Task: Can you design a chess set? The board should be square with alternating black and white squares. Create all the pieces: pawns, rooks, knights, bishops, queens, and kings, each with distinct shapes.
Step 1547:
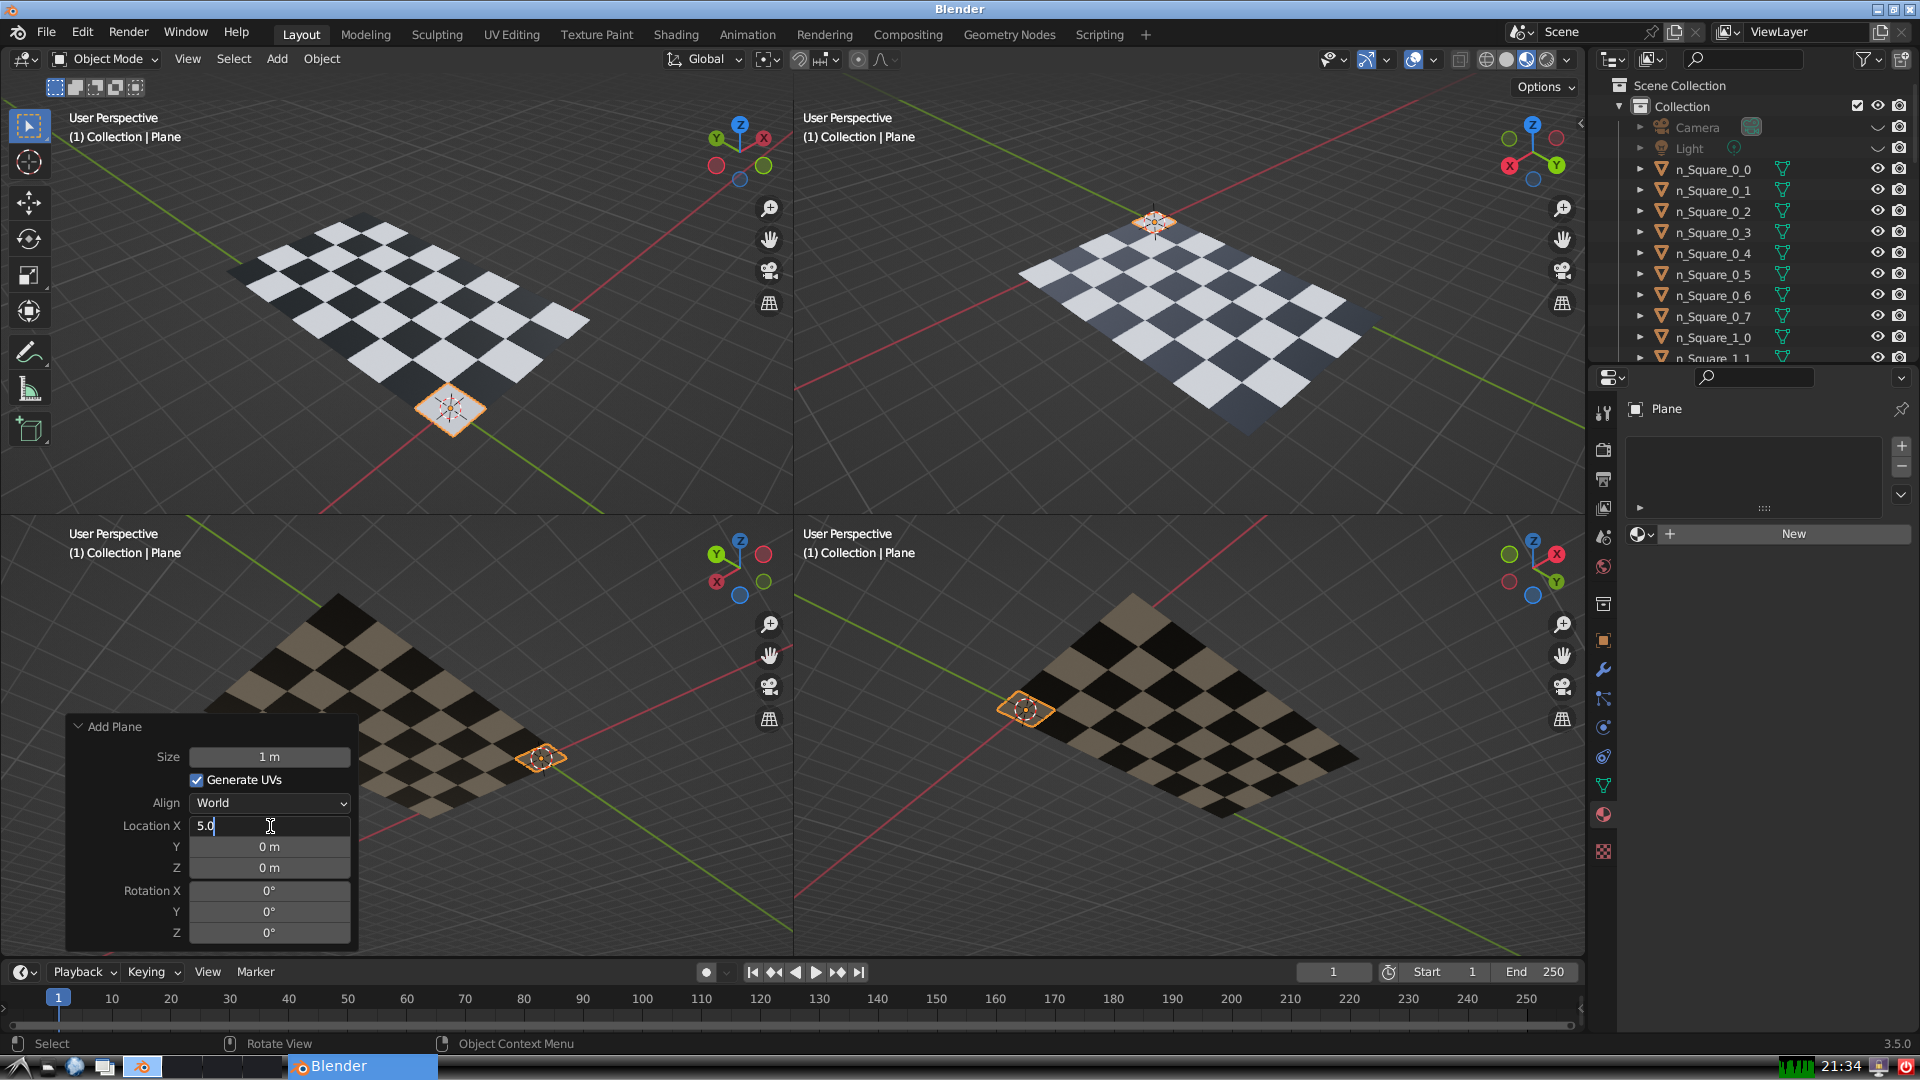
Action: {"key_press": ['Return']}